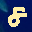
Label: 8